Field crop: tomato
Growth stage: 1
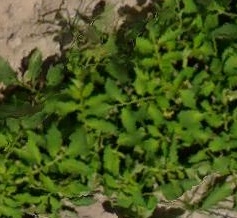
Species: tomato